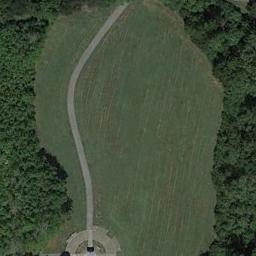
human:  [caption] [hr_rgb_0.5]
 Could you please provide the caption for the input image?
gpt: The meadow is dense but uneven .

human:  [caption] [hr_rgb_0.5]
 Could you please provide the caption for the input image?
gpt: This meadow with dense grasses is surrounded by a grove of trees and a road goes through the meadow .

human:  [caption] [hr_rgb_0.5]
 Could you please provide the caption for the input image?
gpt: There are some trees next to the meadow .

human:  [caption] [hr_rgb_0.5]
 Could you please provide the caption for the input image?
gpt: There are four yellow lines on the grass .

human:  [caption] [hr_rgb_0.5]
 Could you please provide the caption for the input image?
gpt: There are many green trees around the meadow with a path .